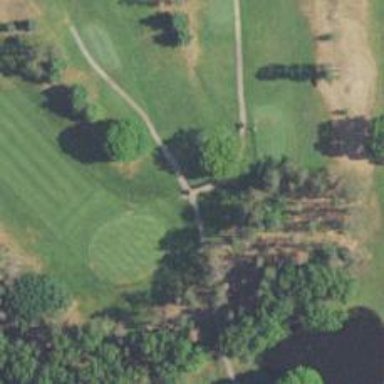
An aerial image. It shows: Service road used as golf cart path.